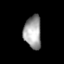
Tissue: lung
Cell type: Epithelial cells
Senescence score: 0.1345
Nuclear area (px): 562
Mean DAPI intensity: 159.918